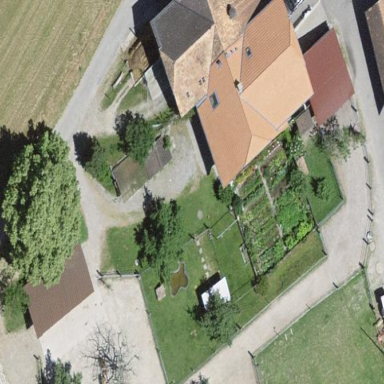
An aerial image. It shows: Farm building.